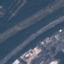
Land use / land cover: Highway